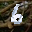
Label: 6